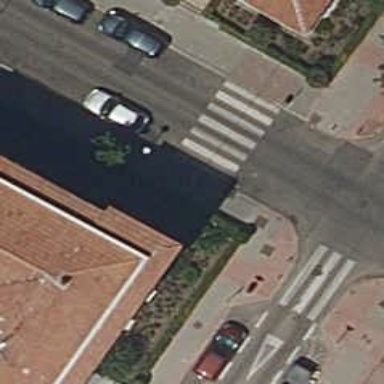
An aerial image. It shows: Marked asphalt footway with crossing markings.